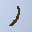
Label: 1